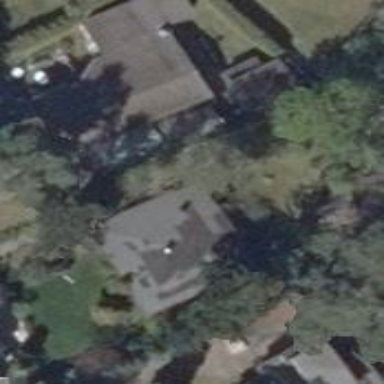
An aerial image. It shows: Bungalow-style building.